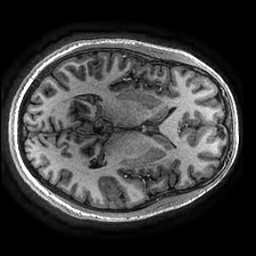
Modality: T1w
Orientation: axial
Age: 24
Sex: male
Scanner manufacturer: ge
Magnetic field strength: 3 T
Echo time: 0.002736 s